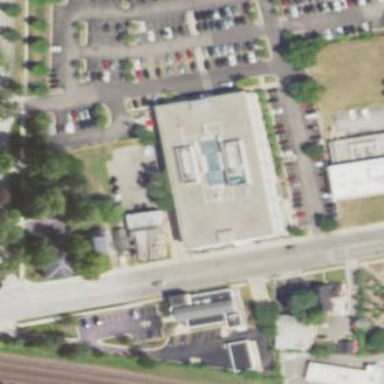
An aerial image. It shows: Clinic building providing healthcare services.